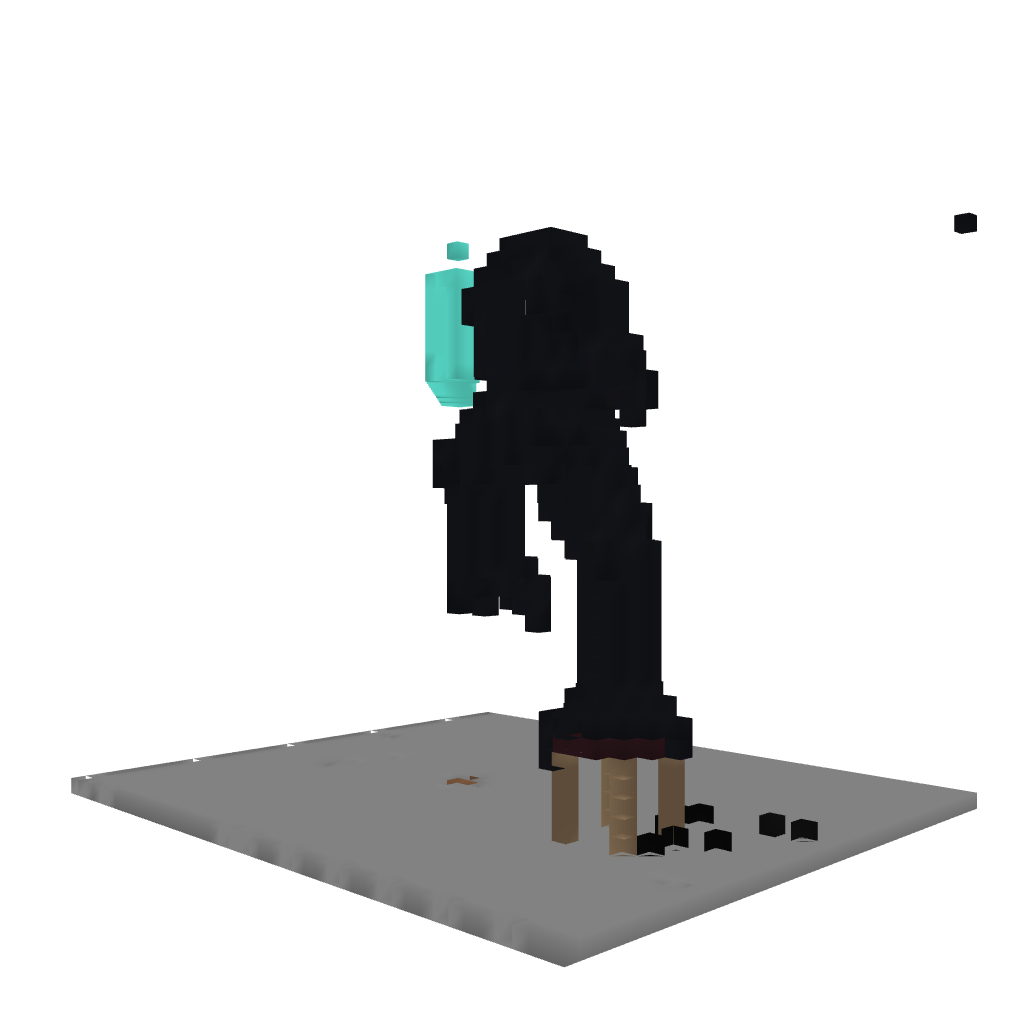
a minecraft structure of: Grim Reaper - By Cybersneeze